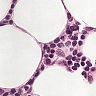
Metastatic tissue present: no